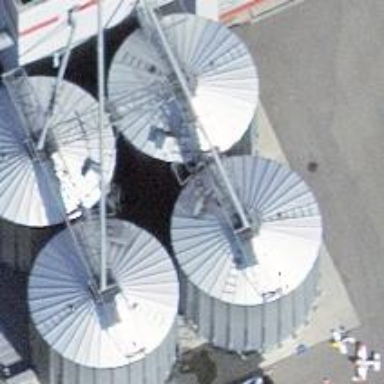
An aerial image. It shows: Building that serves as silo.